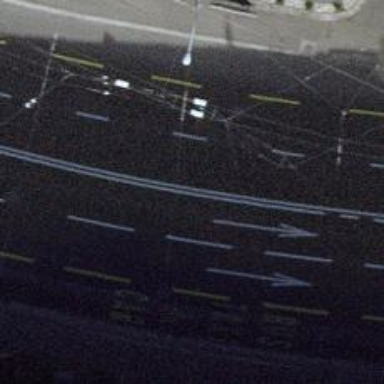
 there is lane for buses and shared busway for bicycles."